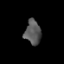
Tissue: lung
Cell type: Epithelial cells
Senescence score: 0.6437
Nuclear area (px): 380
Mean DAPI intensity: 88.805